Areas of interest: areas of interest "Scenic Spot"
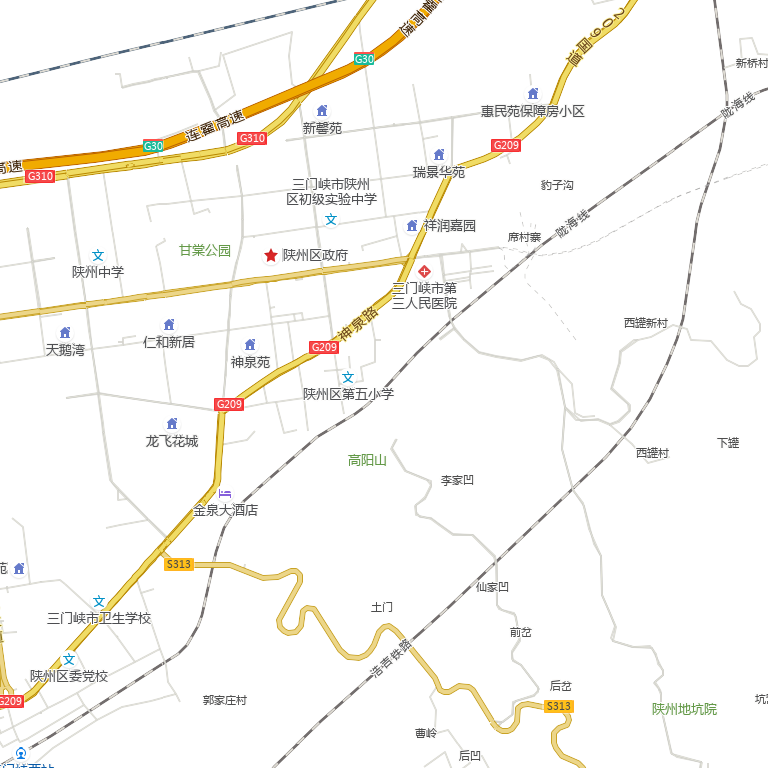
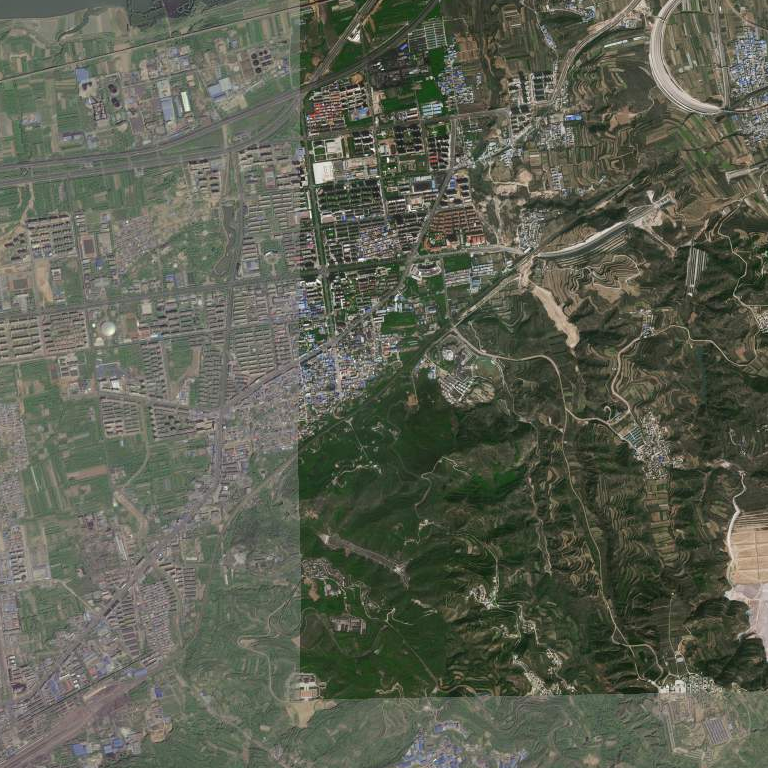